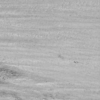
Label: not_dusty